Field crop: maize
Growth stage: 2
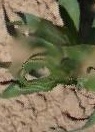
Species: maize